Question: What I want to do:

I am using tomcat v8.5.3 and Firebase Admin SDK v6.8.1 for java.
Above image is what I want to do.
But I have a problem with request forwarding from servlet to jsp
this is the doPost code of servletA.
'''
protected void doPost(HttpServletRequest request, HttpServletResponse response) throws ServletException, IOException {
if(FirebaseApp.getApps().isEmpty()) {
FirebaseOptions options = (FirebaseOptions)getServletContext().getAttribute("options");
FirebaseApp.initializeApp(options);
}
dispatcher = request.getRequestDispatcher("/b.jsp");
try {
process(request, response);
} catch (IOException e) {
// TODO Auto-generated catch block
e.printStackTrace();
} catch (ParseException e) {
// TODO Auto-generated catch block
e.printStackTrace();
}
Ref.addListenerForSingleValueEvent(new ValueEventListener() {
@Override
public void onDataChange(DataSnapshot snapshot) {
for(DataSnapshot item: snapshot.getChildren()) {
couponList.add(item.getValue(CouponItem.class));
}
request.setAttribute("bodyObject", requestBody);
try {
dispatcher.forward(request, response);
} catch (ServletException e) {
// TODO Auto-generated catch block
e.printStackTrace();
} catch (IOException e) {
// TODO Auto-generated catch block
e.printStackTrace();
}
}
@Override
public void onCancelled(DatabaseError error) {
// TODO Auto-generated method stub
}});
}
protected void process(HttpServletRequest request, HttpServletResponse response)
throws IOException, ParseException{
initMember();
//requestBodyString = getBody(request);
requestBodyString = (String) request.getParameter("body");
JSONParser parser = new JSONParser();
JSONObject jobj = (JSONObject) parser.parse(requestBodyString);
convert(jobj, requestBody);
Ref = FirebaseDatabase.getInstance().getReference("Coupon").child(requestBody.getRequestId());
}
'''
In the onDataChange of ValueEventListener, dispatcher forward does not work.
I found that Daemon Thread is changed when code is Ref.addListenerForSingleValueEvent from
'''
Daemon Thread [http-nio-8080-exec-5] (Suspended (breakpoint at line 67 in ServletA))
owns: NioEndpoint$NioSocketWrapper (id=426)
ServletA.doPost(HttpServletRequest, HttpServletResponse) line: 67
ServletA(HttpServlet).service(HttpServletRequest, HttpServletResponse) line: 660
ServletA(HttpServlet).service(ServletRequest, ServletResponse) line: 741
ApplicationFilterChain.internalDoFilter(ServletRequest, ServletResponse) line: 231
ApplicationFilterChain.doFilter(ServletRequest, ServletResponse) line: 166
WsFilter.doFilter(ServletRequest, ServletResponse, FilterChain) line: 52
ApplicationFilterChain.internalDoFilter(ServletRequest, ServletResponse) line: 193
ApplicationFilterChain.doFilter(ServletRequest, ServletResponse) line: 166
StandardWrapperValve.invoke(Request, Response) line: 199
StandardContextValve.invoke(Request, Response) line: 96
NonLoginAuthenticator(AuthenticatorBase).invoke(Request, Response) line: 493
StandardHostValve.invoke(Request, Response) line: 137
ErrorReportValve.invoke(Request, Response) line: 81
AccessLogValve(AbstractAccessLogValve).invoke(Request, Response) line: 660
StandardEngineValve.invoke(Request, Response) line: 87
CoyoteAdapter.service(Request, Response) line: 343
Http11Processor.service(SocketWrapperBase<?>) line: 798
Http11Processor(AbstractProcessorLight).process(SocketWrapperBase<?>, SocketEvent) line: 66
AbstractProtocol$ConnectionHandler<S>.process(SocketWrapperBase<S>, SocketEvent) line: 808
NioEndpoint$SocketProcessor.doRun() line: 1498
NioEndpoint$SocketProcessor(SocketProcessorBase<S>).run() line: 49
ThreadPoolExecutor(ThreadPoolExecutor).runWorker(ThreadPoolExecutor$Worker) line: 1149
ThreadPoolExecutor$Worker.run() line: 624
TaskThread$WrappingRunnable.run() line: 61
TaskThread(Thread).run() line: 748
'''
to
'''
Daemon Thread [firebase-database-event-target] (Suspended (breakpoint at line 87 in ServletA$1))
ServletA$1.onDataChange(DataSnapshot) line: 87
Query$1.onDataChange(DataSnapshot) line: 182
ValueEventRegistration.fireEvent(DataEvent) line: 77
DataEvent.fire() line: 65
EventRaiser$1.run() line: 55
Executors$RunnableAdapter<T>.call() line: 511
ScheduledThreadPoolExecutor$ScheduledFutureTask<V>(FutureTask<V>).run() line: 266
ScheduledThreadPoolExecutor$ScheduledFutureTask<V>.access$201(ScheduledThreadPoolExecutor$ScheduledFutureTask) line: 180
ScheduledThreadPoolExecutor$ScheduledFutureTask<V>.run() line: 293
FirebaseScheduledExecutor(ThreadPoolExecutor).runWorker(ThreadPoolExecutor$Worker) line: 1149
ThreadPoolExecutor$Worker.run() line: 624
Thread.run() line: 748
'''
I think I don't have enough experience with Tomcat and Java for solving this problem.
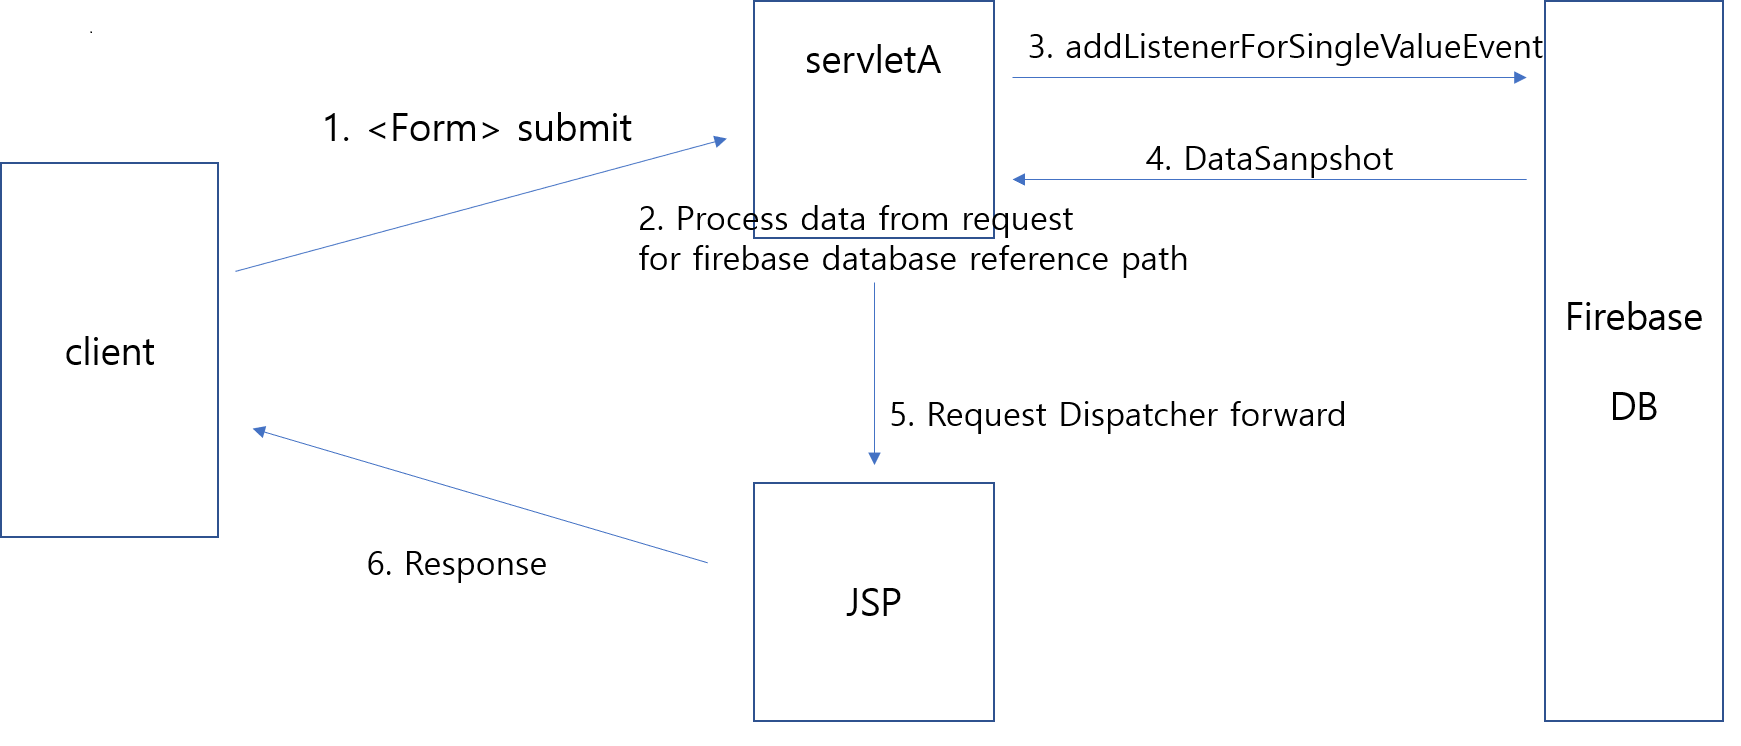
Answer: The database event listener runs on a separate thread. You cannot perform a forward or any response action on it, since the request thread exits immediately after your call to 'addListenerForSingleValueEvent()'. You need to somehow halt the request thread from exiting until your event listener is executed. A 'CountDownLatch' is probably the easiest way.
'''
final CountDownLatch latch = new CountDownLatch(1);
ref.addListenerForSingleValueEvent(new ValueEventListener() {
@Override
public void onDataChange(DataSnapshot snapshot) {
latch.countDown();
}
@Override
public void onCancelled(DatabaseError error) {
latch.countDown();
}
});
// Wait for the callbacks to fire
latch.await();
// Send response
'''